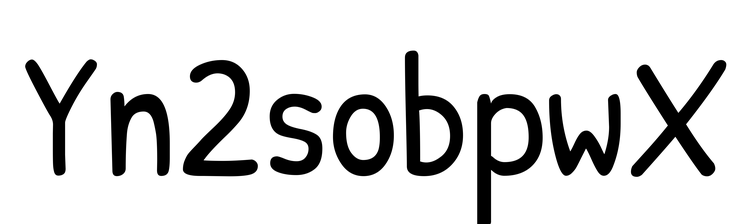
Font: PatrickHand-Regular